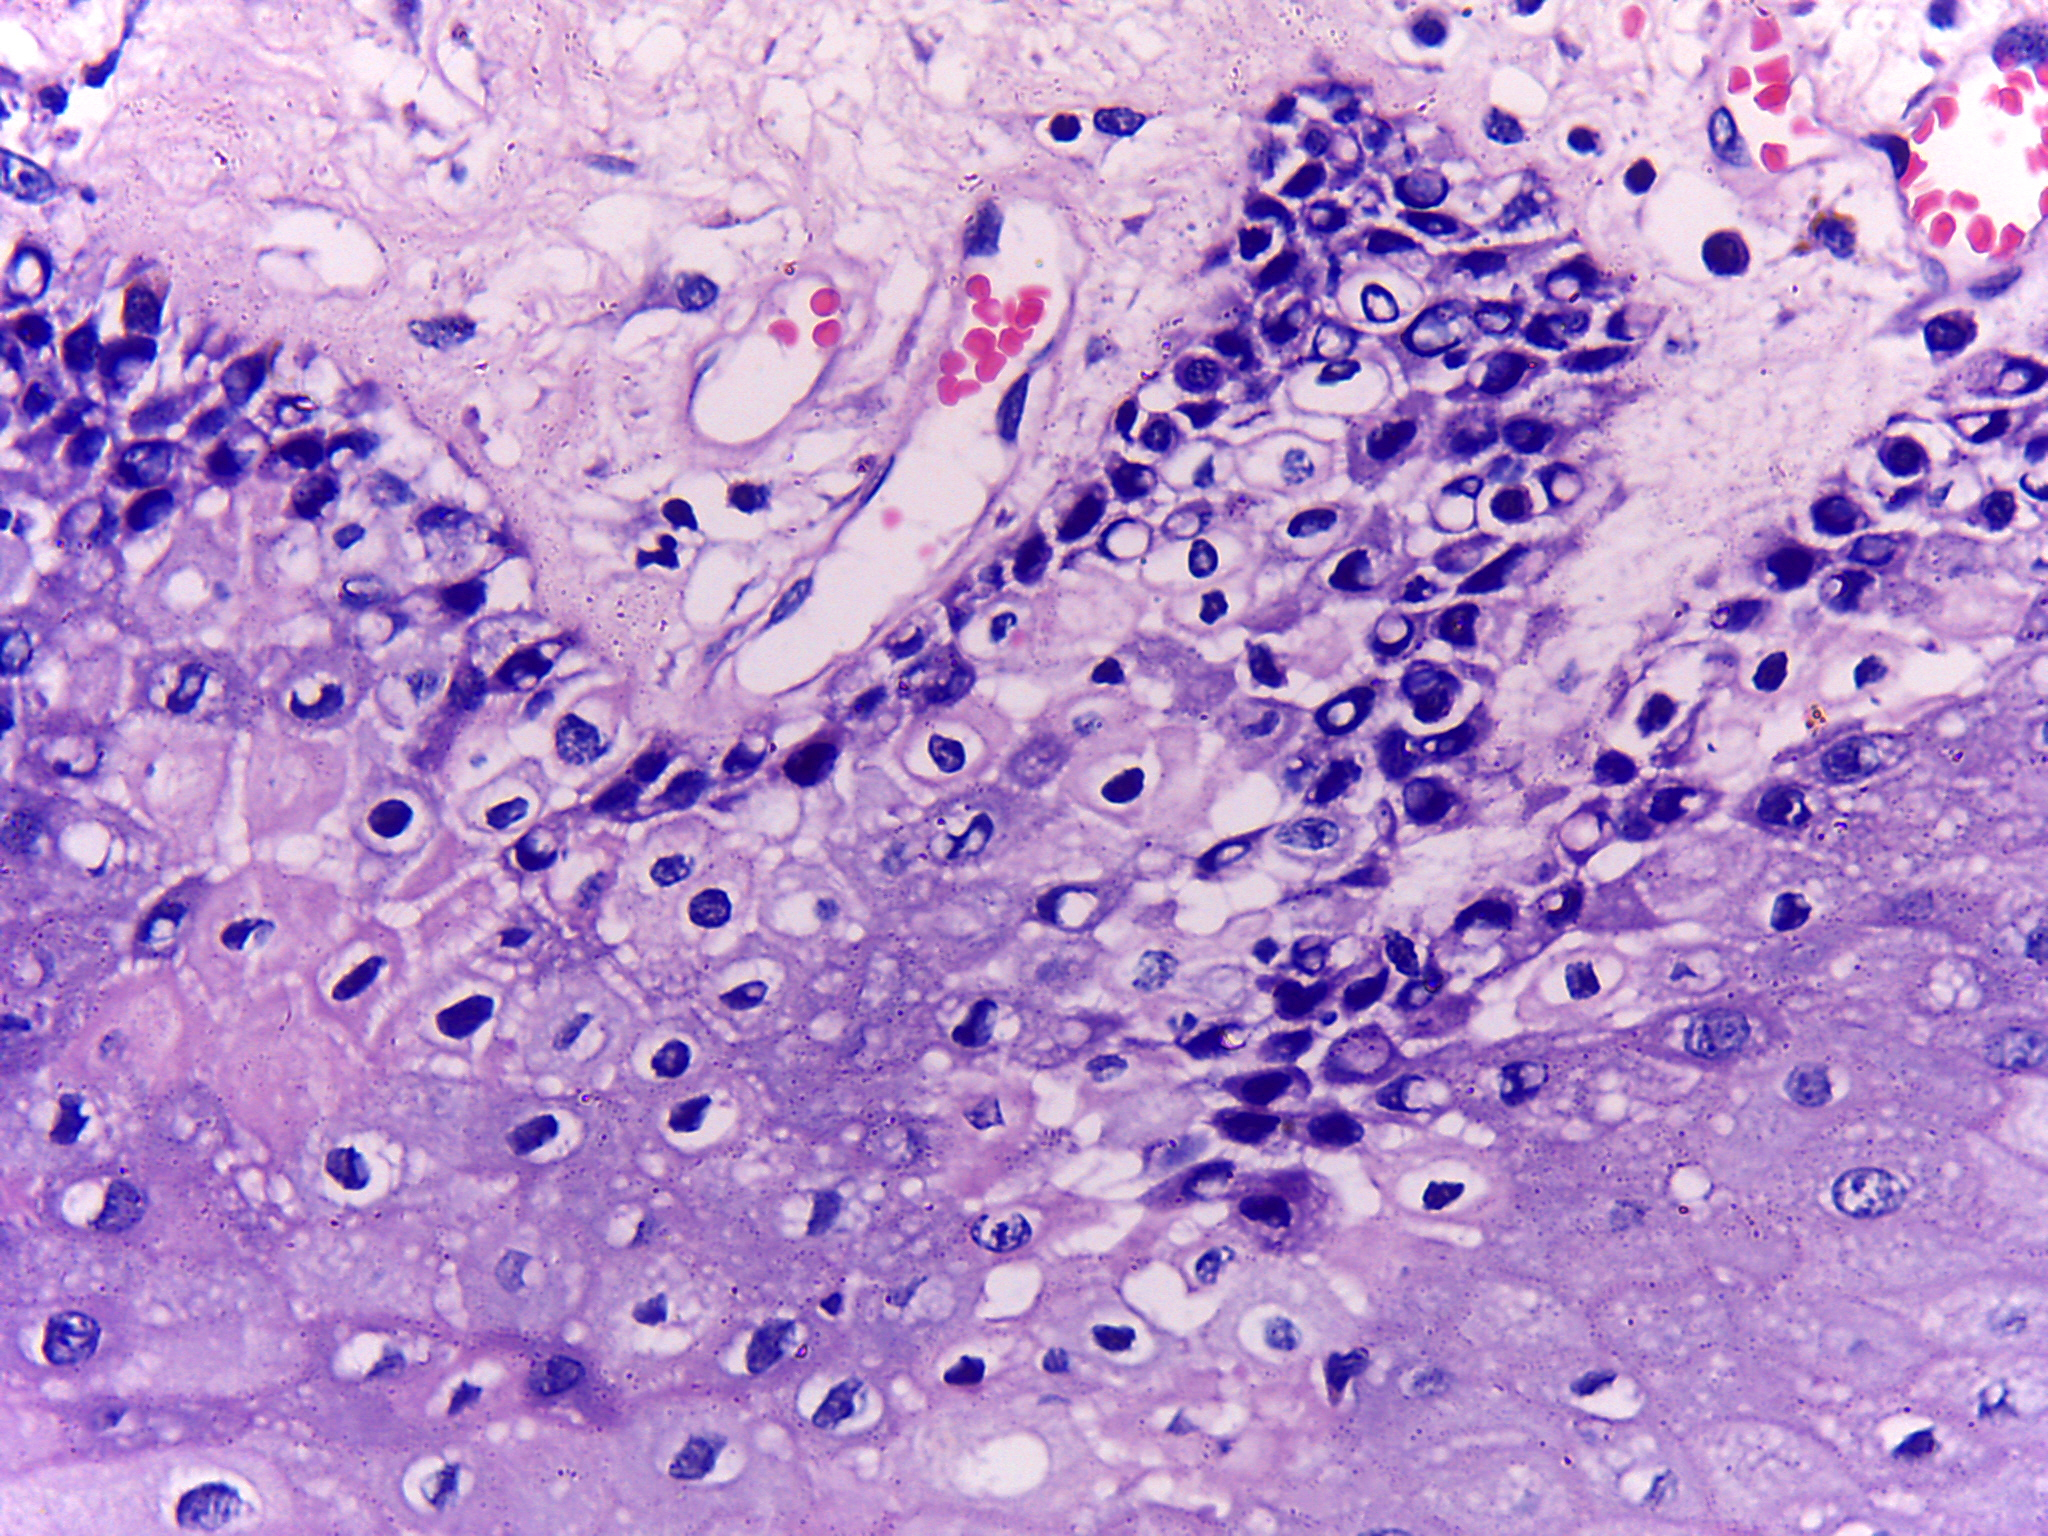
Diagnosis: OSCC